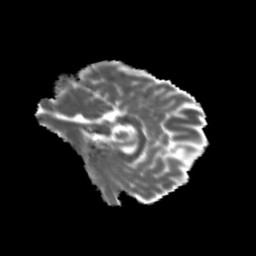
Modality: MD
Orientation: sagittal
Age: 19
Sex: male
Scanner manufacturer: siemens
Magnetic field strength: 3 T
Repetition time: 3.5 s
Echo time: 0.113 s